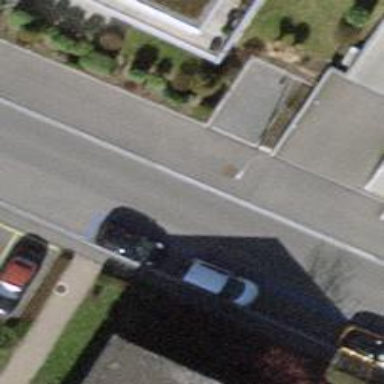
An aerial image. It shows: Residential road with asphalt surface. The sidewalk on the left also has asphalt surface.